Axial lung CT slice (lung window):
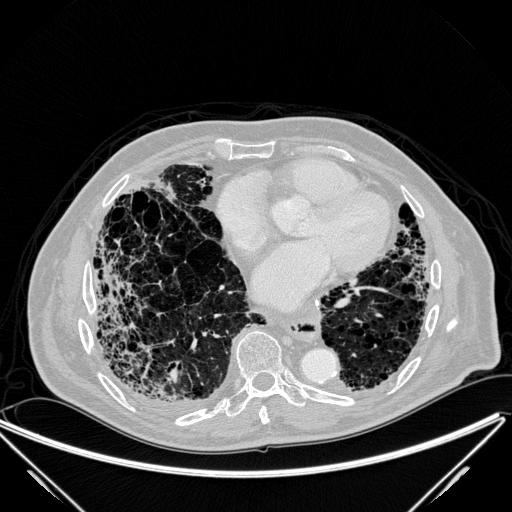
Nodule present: no